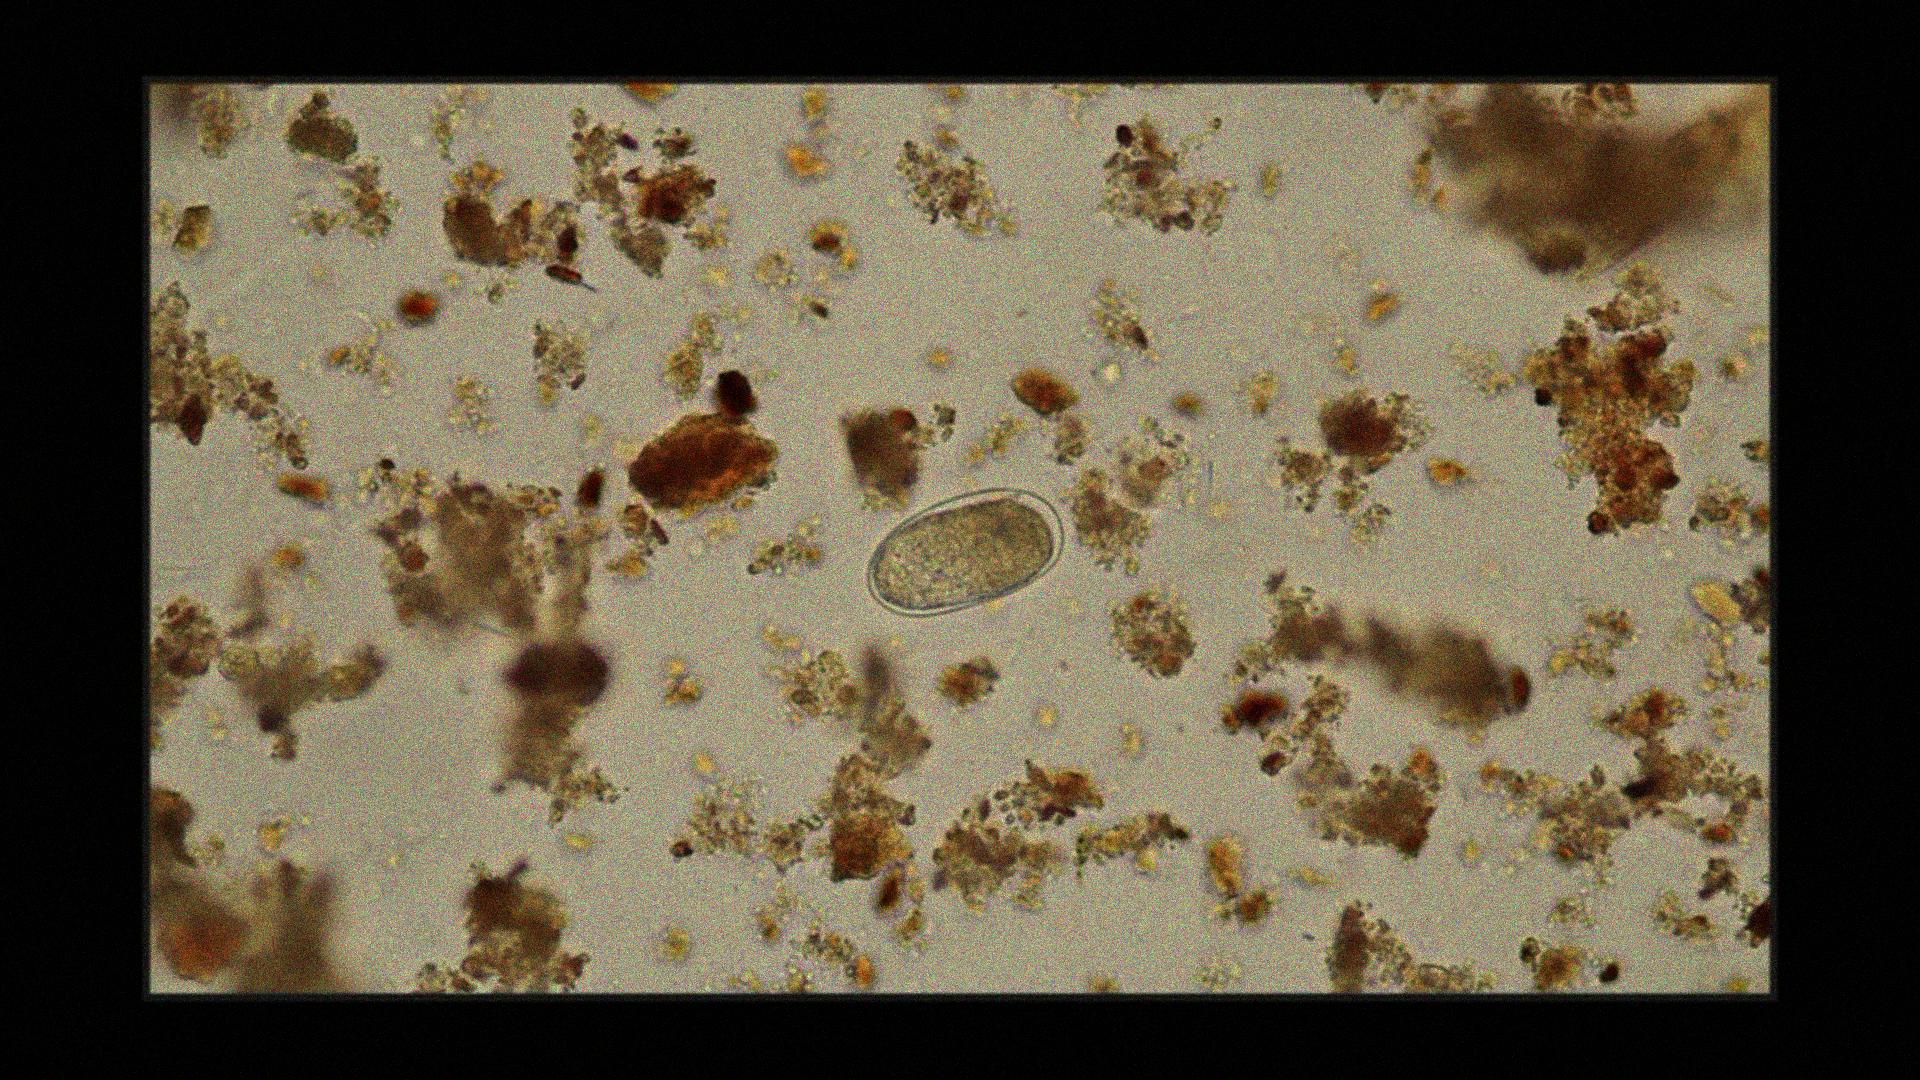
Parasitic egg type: Hookworm egg